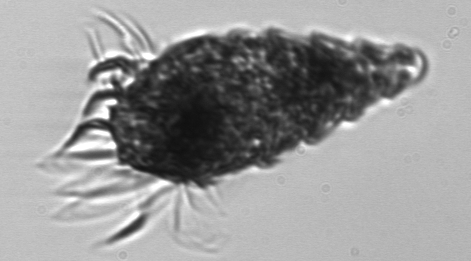
Label: Laboea_strobila